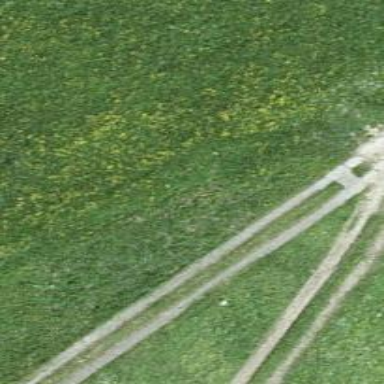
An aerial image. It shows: Path.